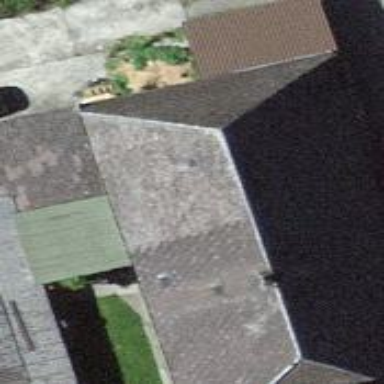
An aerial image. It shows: Farm building.